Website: crate-barrel
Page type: billing-address
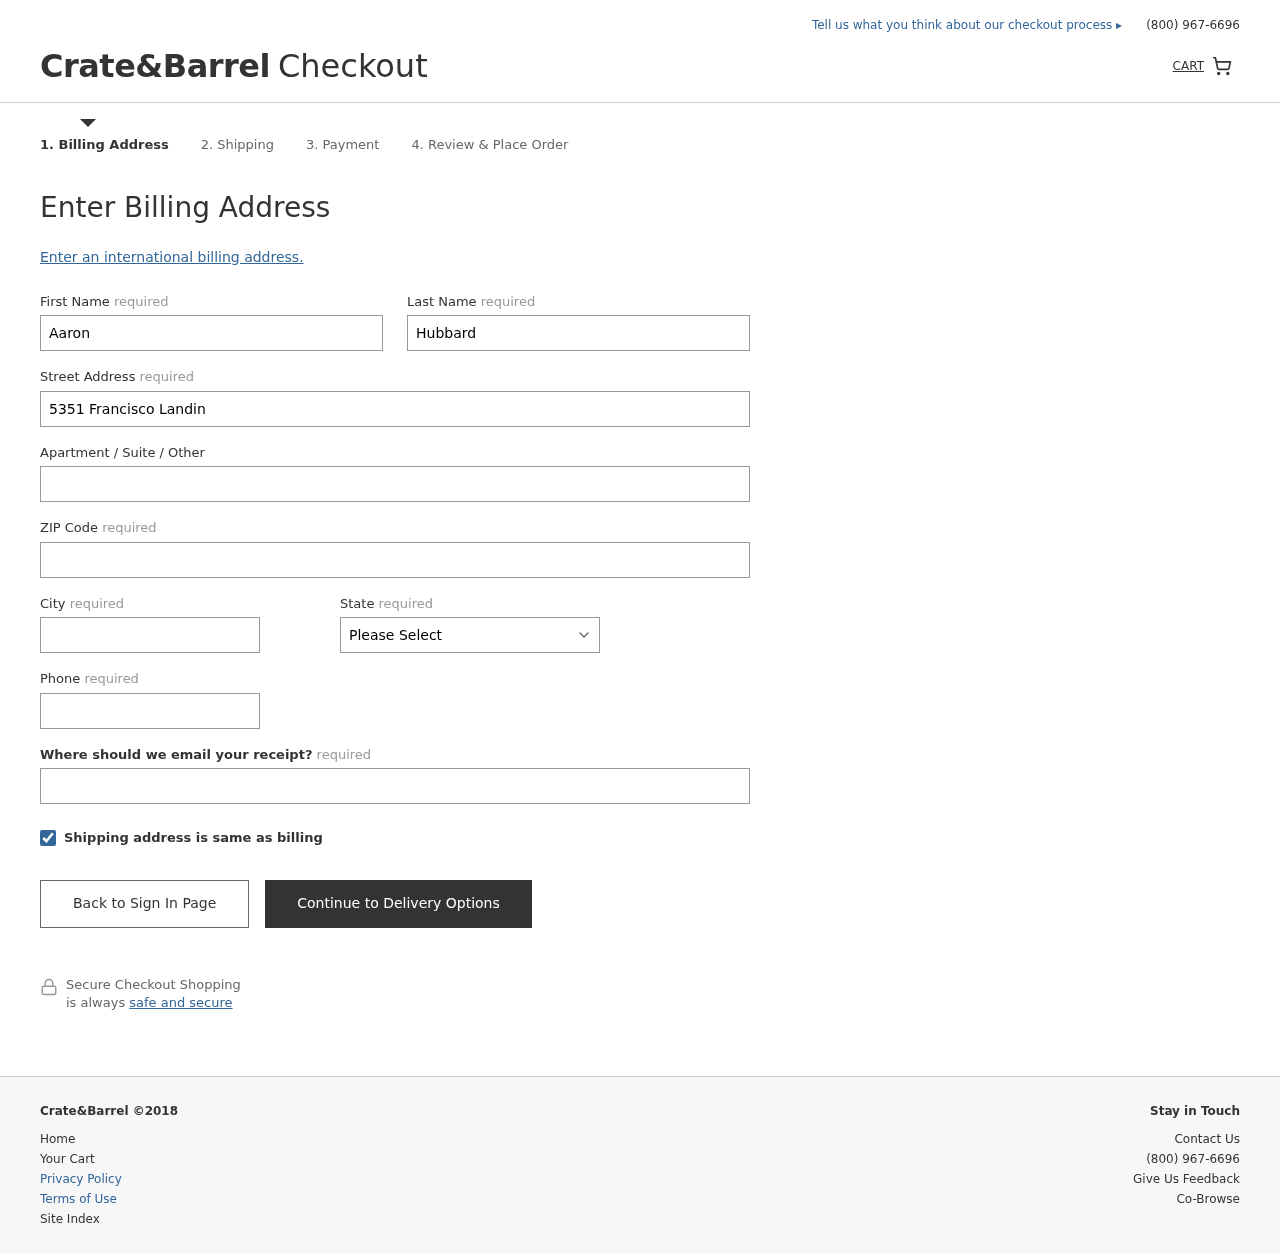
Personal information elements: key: PII_STATE
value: Missouri
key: PII_FIRSTNAME
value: Aaron
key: PII_LASTNAME
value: Hubbard
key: PII_STREET
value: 5351 Francisco Landing Suite 603
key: PII_STREET2
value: Suite 594
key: PII_POSTCODE
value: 80471
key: PII_CITY
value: East Jessicamouth
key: PII_PHONE
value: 9973529771
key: PII_EMAIL
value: aaron.hubbard@hotmail.com